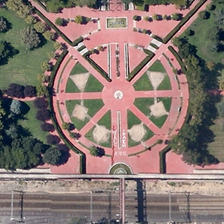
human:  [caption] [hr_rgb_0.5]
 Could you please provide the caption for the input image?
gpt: there is a stretch of railway close to the round square covered by pink bricks .

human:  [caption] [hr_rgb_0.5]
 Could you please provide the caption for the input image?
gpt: the red square has a combination shape of a triangle and a circle with trees around .

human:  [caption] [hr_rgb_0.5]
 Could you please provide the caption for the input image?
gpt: this is a smart red square with meadows and several trees here .

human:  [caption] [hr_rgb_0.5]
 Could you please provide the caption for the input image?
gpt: the red square is compsed of a triangle square and a circle one which is in the forest .

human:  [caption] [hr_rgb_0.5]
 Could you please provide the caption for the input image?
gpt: a red circle square surrounded by many green trees is near railways .